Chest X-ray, PA view. Patient: 50 years old, sex F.
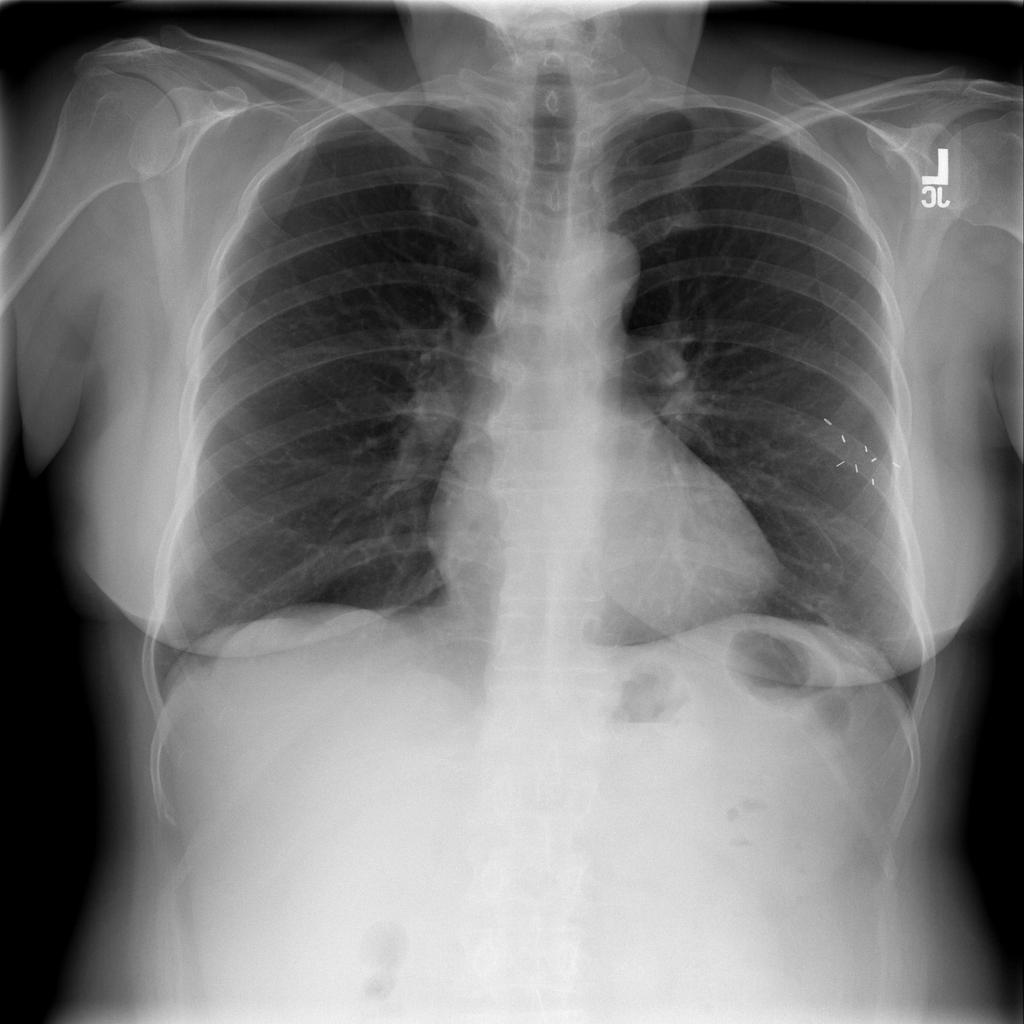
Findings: No Finding